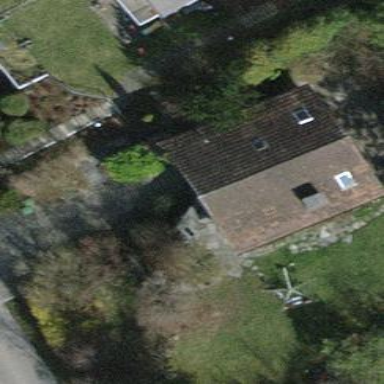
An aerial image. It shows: Detached building.